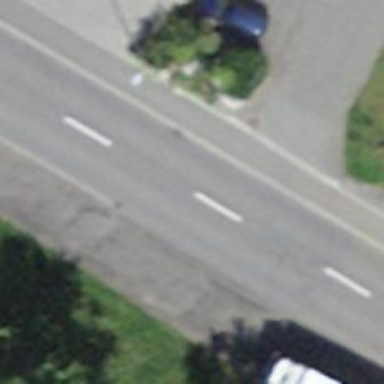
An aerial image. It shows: Bus stop with designated stop position for public transport.